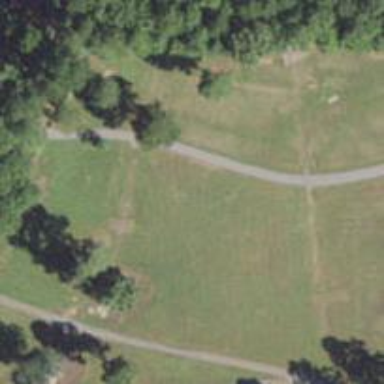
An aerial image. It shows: Disc golf hole.